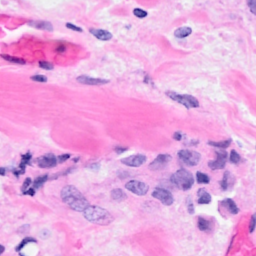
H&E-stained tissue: Breast